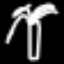
Label: palm tree